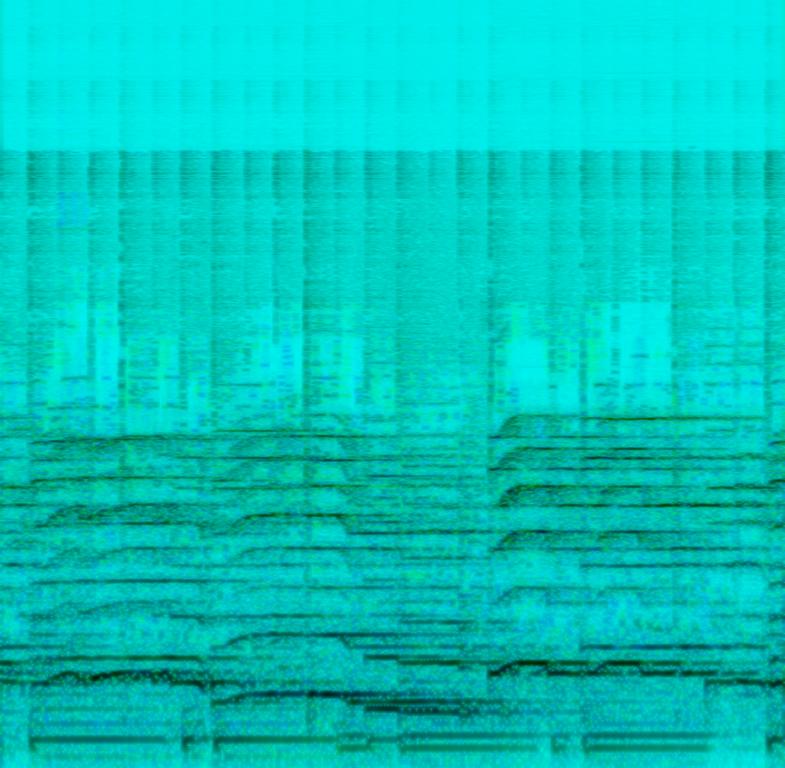
This music is a Country song instrumental. The tempo is medium with a pedal steel  guitar lead harmony with steady drumming and keyboard accompaniment. The music is a simple,minimalist, sweet, dulcet, sentimental, nostalgic, soothing, pleasant and mellifluous , classic Country music instrumental.